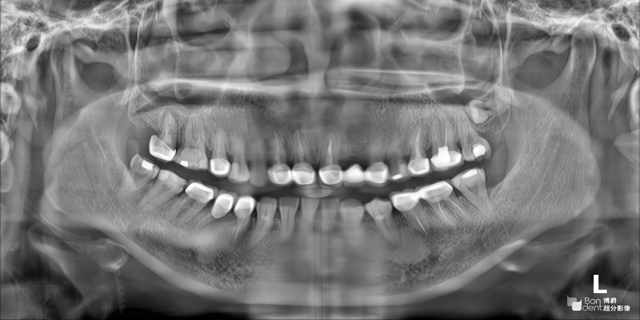
adult